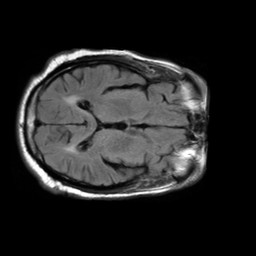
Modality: FLAIR
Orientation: axial
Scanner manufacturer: philips
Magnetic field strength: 1.5 T
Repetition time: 6 s
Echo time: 0.12 s